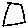
Label: triangle